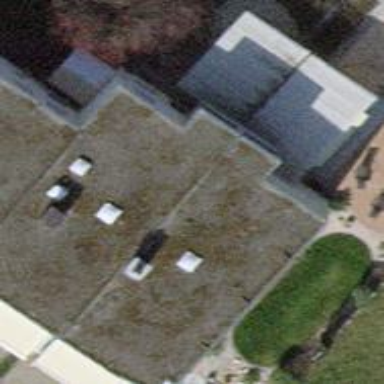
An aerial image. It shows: Terrace building.